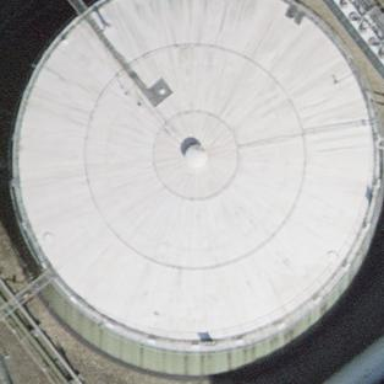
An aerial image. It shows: Storage tank that is man-made.